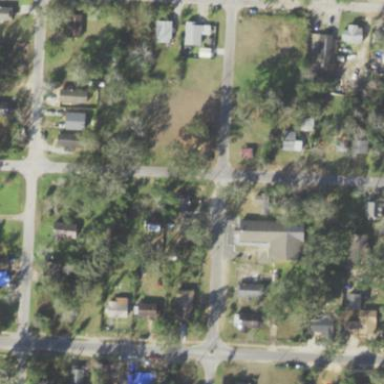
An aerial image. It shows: Residential area composed of single-family homes.